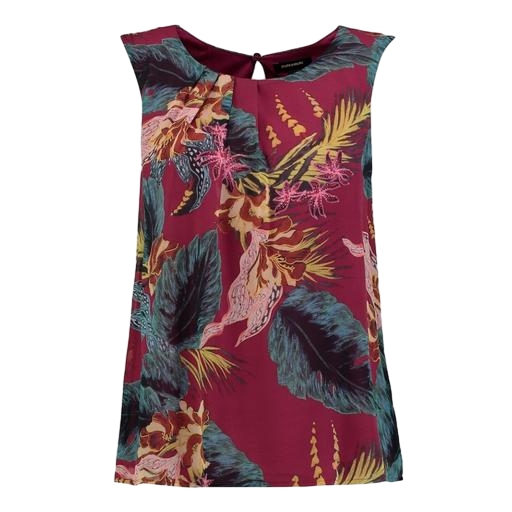
red printed tank, red sleeveless printed t-shirt, multicolor floral-print t-shirt only macy, white background